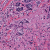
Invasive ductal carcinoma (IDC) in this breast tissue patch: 1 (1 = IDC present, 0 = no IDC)